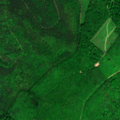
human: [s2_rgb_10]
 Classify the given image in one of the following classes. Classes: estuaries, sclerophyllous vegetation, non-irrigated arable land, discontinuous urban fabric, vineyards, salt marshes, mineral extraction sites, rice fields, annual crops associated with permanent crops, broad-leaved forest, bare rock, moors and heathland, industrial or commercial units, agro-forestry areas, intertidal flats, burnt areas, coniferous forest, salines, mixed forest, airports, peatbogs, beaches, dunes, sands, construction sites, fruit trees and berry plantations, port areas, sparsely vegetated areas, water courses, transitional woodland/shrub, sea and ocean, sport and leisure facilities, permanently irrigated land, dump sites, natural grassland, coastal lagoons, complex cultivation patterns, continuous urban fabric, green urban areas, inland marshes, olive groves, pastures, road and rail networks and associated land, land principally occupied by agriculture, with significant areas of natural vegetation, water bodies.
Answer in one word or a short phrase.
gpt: broad-leaved forest, mixed forest, transitional woodland/shrub